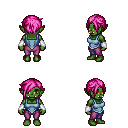
a pixel art fantasy rpg character, female body template, orc, green skin, blue vest, magenta pants, pink pixie cut hairstyle, white cloth bracers, four views (front, back, left, right), 2x2 character sprite sheet, small pixel art, hard edges, no anti-aliasing